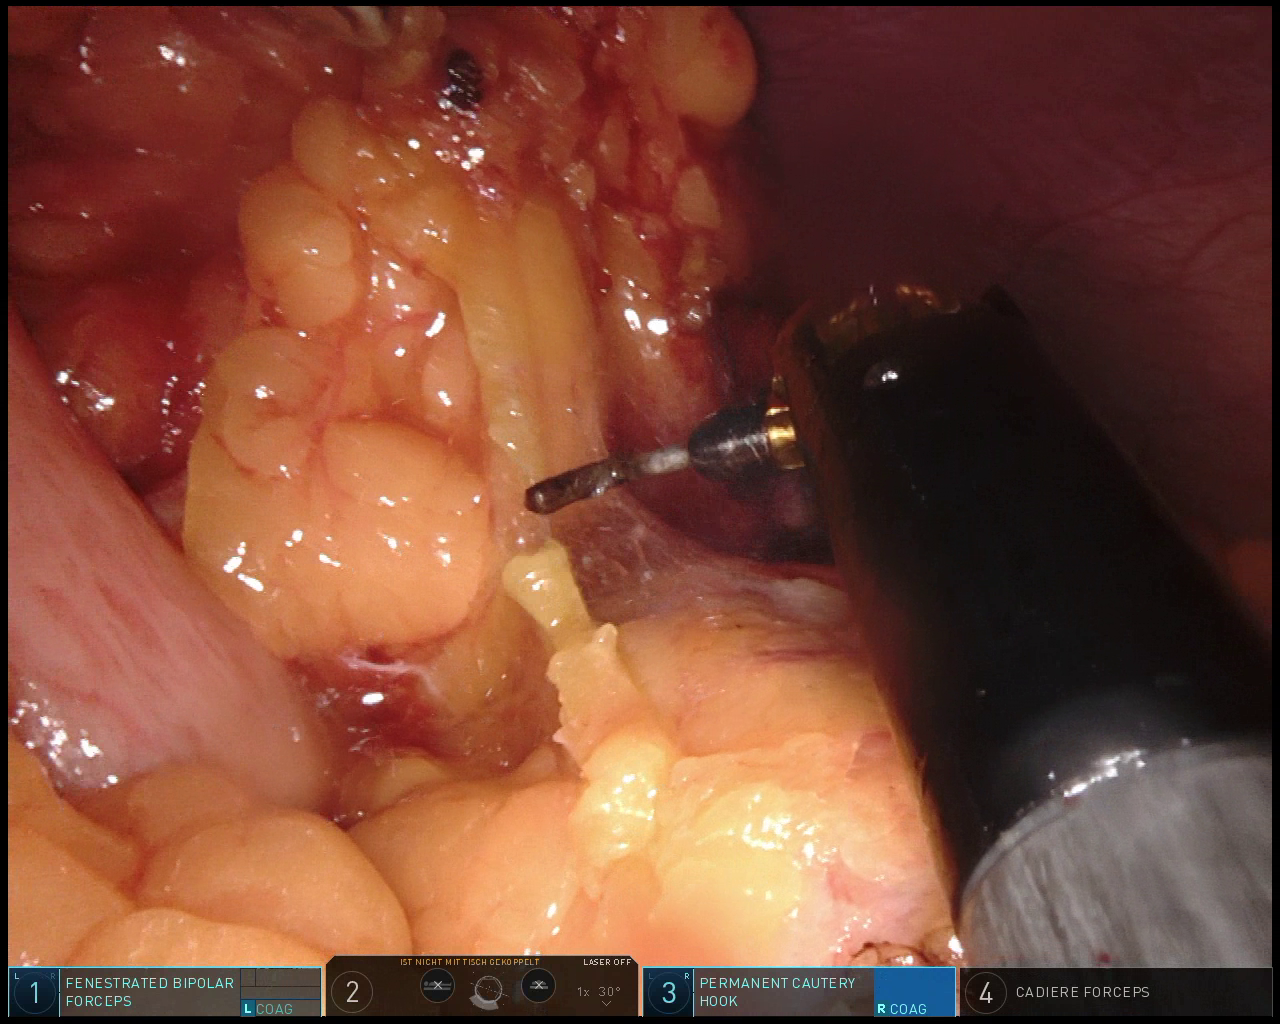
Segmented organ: stomach
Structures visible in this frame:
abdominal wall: yes
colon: yes
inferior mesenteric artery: no
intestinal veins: no
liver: no
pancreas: no
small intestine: no
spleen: yes
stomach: yes
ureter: no
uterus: no
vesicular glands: no